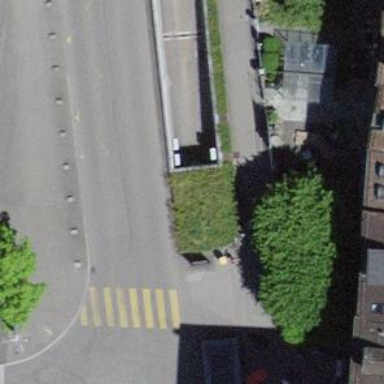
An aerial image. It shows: Entrance leading to parking area.